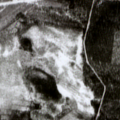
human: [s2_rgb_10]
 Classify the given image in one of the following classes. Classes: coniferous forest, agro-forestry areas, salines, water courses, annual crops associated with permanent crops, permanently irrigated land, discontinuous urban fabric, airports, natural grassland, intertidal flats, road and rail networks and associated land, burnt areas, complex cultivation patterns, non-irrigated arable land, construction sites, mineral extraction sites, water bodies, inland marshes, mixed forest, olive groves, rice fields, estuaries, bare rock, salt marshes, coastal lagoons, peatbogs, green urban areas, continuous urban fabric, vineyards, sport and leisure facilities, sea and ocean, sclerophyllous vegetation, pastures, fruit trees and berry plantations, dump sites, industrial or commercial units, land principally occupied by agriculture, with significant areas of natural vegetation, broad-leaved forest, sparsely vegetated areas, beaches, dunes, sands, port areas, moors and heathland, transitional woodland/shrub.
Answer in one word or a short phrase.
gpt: coniferous forest, mixed forest, transitional woodland/shrub